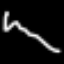
Label: squiggle